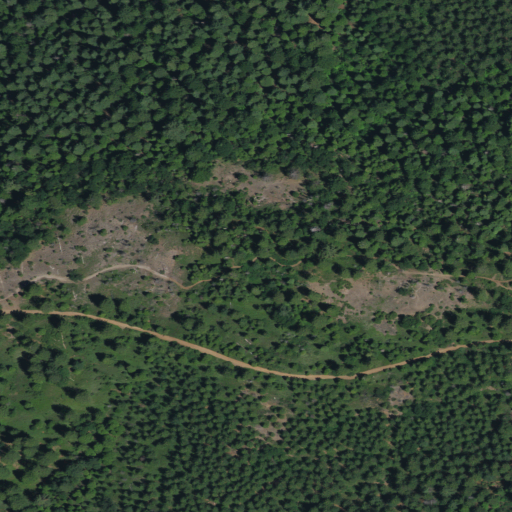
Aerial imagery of ridge(s) in California named Big Mountain Ridge containing evergreen forest and shrub